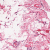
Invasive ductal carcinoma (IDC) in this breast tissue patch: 0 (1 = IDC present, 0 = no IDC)